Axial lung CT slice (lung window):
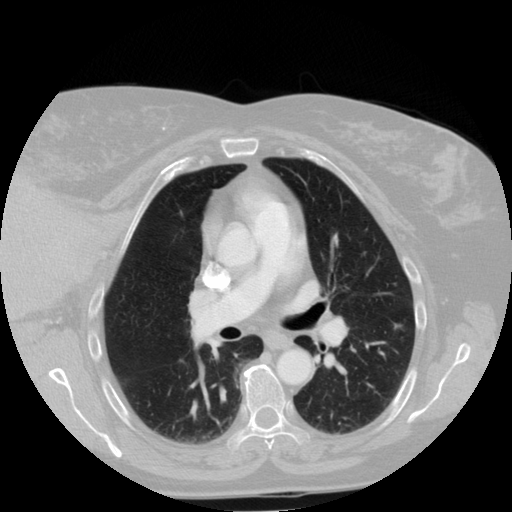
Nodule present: no